Field crop: maize
Growth stage: 2
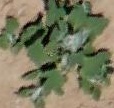
Species: chenopodium